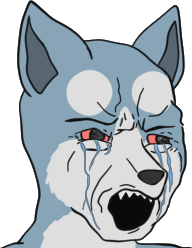
Label: 5_Animal